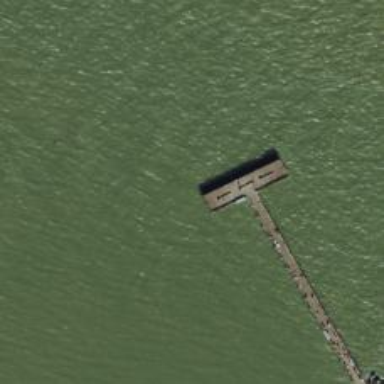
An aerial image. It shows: Man-made pier.